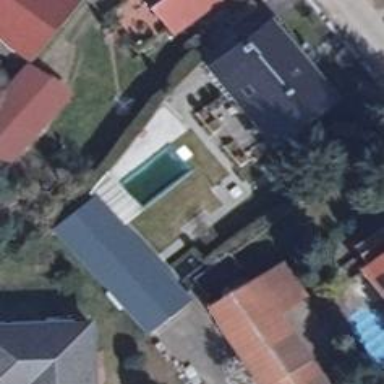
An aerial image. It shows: Swimming pool located in leisure land.